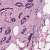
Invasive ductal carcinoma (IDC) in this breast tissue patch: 1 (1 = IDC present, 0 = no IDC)